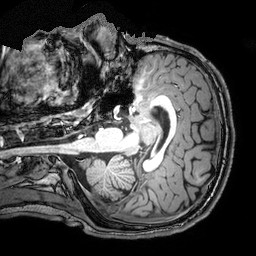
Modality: T1w
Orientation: coronal
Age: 18
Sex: male
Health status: ill
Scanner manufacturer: philips
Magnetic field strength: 3 T
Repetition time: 8.202 s
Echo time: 3.755 s